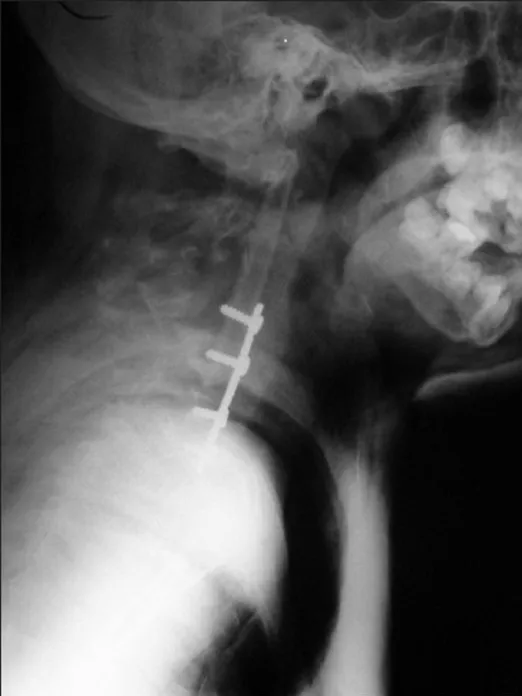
After surgery, the cast was maintained for 4 months. The radiograph show the evidence of bony healing.
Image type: radiology (x_ray)